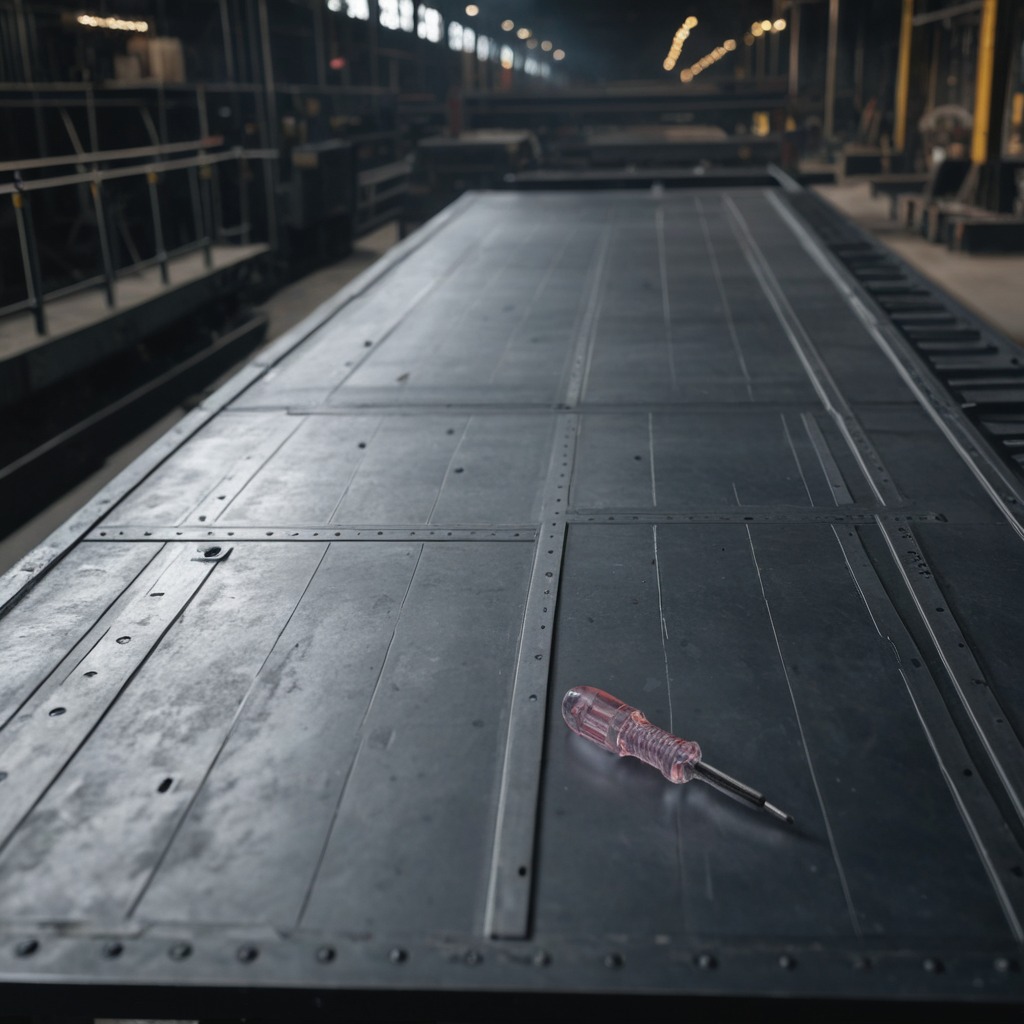
A screwdriver lies on the cold steel table in a mining workshop.